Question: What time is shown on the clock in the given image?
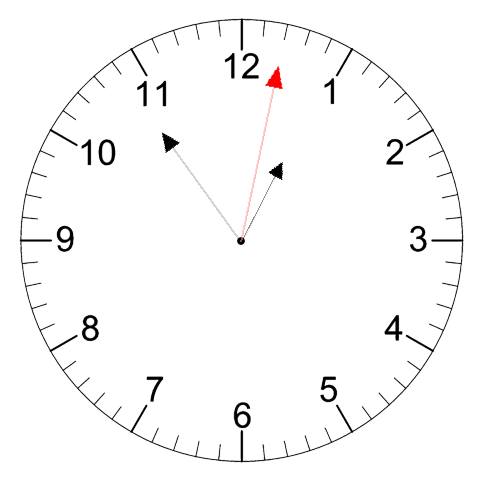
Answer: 12:54:02